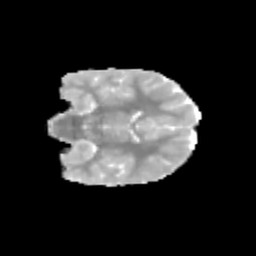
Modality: MD
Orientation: coronal
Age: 9
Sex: female
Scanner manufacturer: siemens
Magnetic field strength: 3 T
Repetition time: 3.8 s
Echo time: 0.07 s